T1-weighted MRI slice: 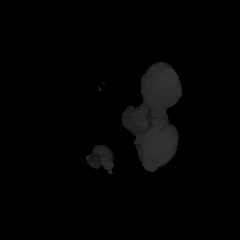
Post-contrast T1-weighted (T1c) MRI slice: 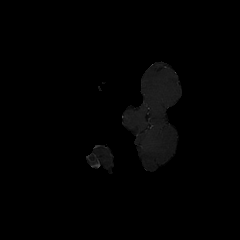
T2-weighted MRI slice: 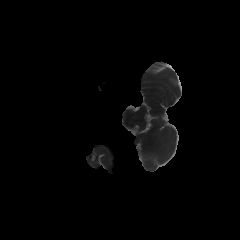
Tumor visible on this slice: no